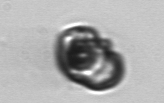
Label: Proterythropsis